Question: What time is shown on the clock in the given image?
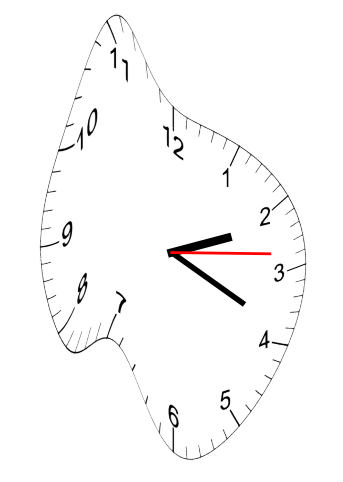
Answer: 02:19:14